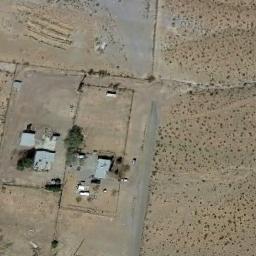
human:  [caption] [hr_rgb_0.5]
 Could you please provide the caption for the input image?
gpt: There are three residential areas on the desert, Two of them with swimming pools .

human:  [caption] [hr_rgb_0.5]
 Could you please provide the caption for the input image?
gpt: There are several houses of different sizes in sparse residential areas surrounded by farmland .

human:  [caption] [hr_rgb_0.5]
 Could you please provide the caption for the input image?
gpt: The sparse residential is on the bare land next to a road .

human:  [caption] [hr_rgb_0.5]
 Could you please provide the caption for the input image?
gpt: Several buildings of different shapes in the sparse residential .

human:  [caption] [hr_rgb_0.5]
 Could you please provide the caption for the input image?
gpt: A sparse residential area with three buildings and bare land .